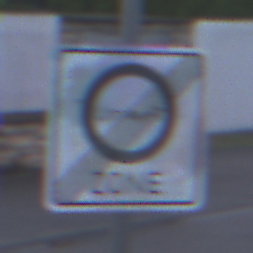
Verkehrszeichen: EndeUmweltzone
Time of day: SunriseSunset
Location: Outdoor (Urban)
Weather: PartlyCloudy
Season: NotSpecified
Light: Natural